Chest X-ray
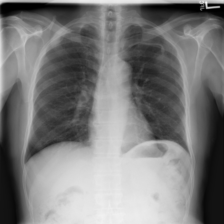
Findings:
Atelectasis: negative
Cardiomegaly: negative
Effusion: negative
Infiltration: negative
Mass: negative
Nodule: negative
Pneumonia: negative
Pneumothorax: negative
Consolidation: negative
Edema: negative
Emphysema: negative
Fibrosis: negative
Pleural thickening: negative
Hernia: negative